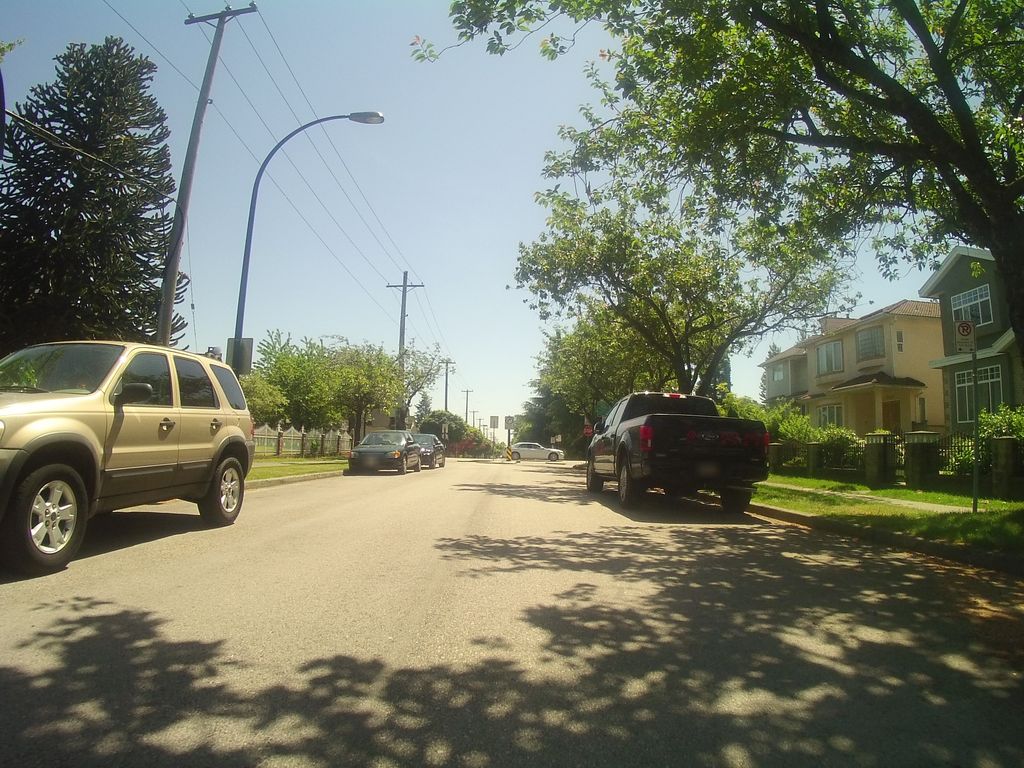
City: vancouver